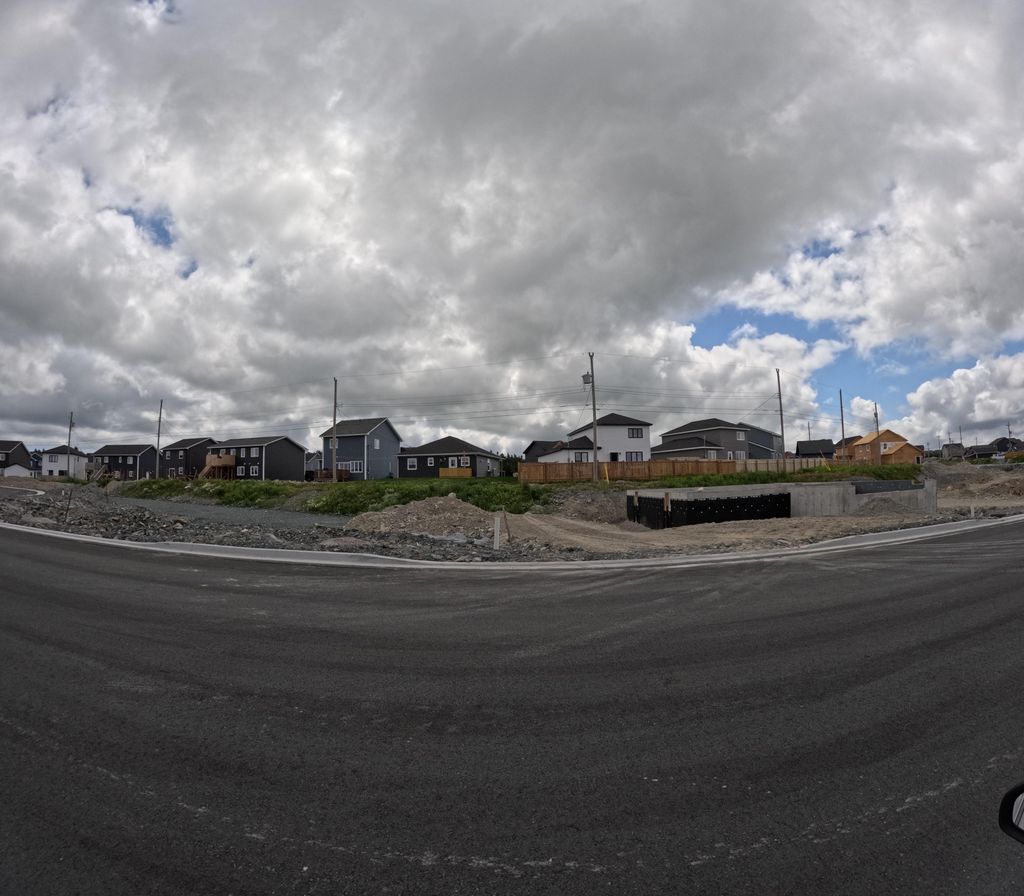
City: st_johns